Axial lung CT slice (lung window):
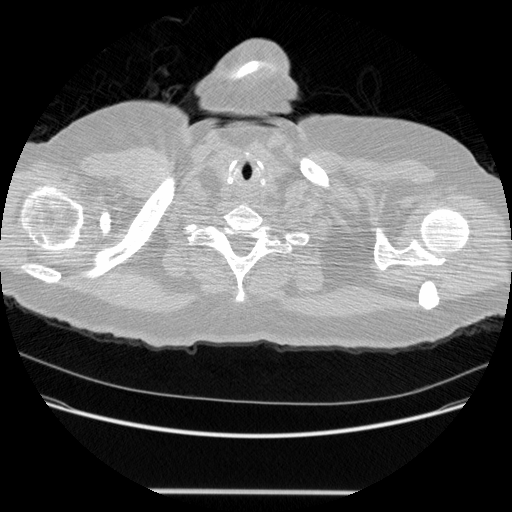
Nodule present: no